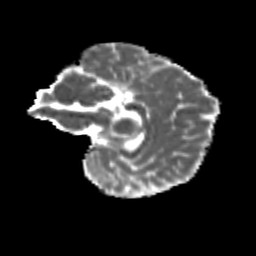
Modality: MD
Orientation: sagittal
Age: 9
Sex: female
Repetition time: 9.5 s
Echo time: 0.089 s